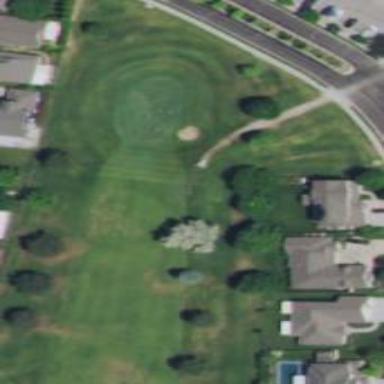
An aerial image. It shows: Service road used as golf cart path.